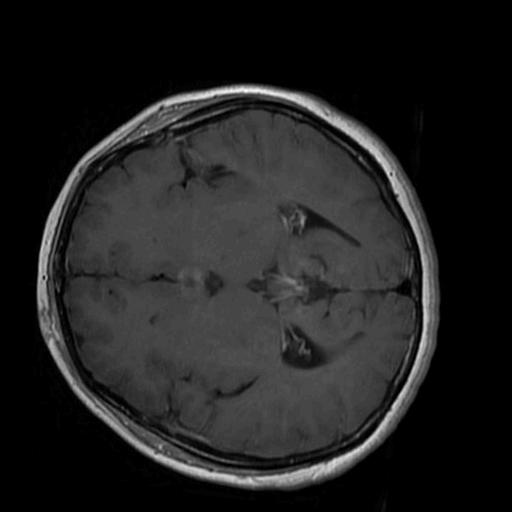
Label: brain_tumor